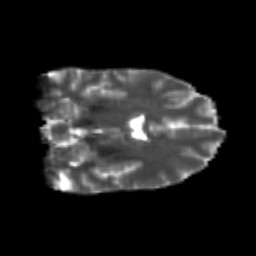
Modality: T2w
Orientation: coronal
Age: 24
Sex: female
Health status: healthy
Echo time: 0.074 s